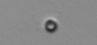
Label: nanoplankton_mix